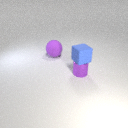
small purple metal cylinder to the right of large purple rubber sphere